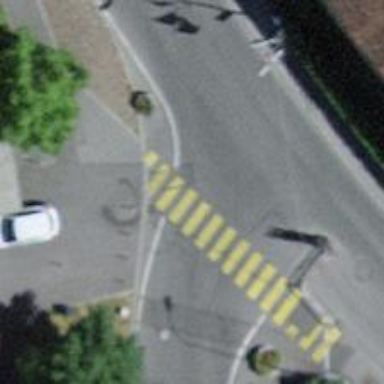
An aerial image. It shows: Marked zebra crossing on the road.